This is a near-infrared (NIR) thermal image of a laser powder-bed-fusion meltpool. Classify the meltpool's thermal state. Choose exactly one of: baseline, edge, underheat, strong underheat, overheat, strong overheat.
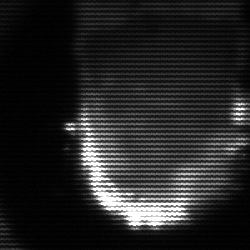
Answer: baseline